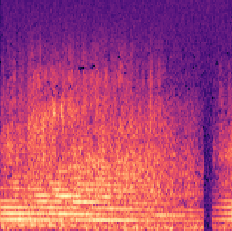
Sound class: Helicopter